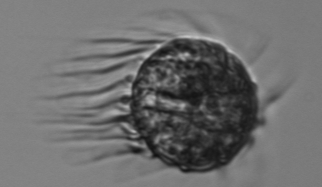
Label: Pelagostrobilidium